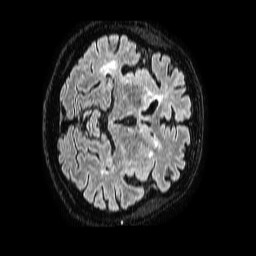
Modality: FLAIR
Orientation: axial
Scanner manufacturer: philips
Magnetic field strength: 1.5 T
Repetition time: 4.8 s
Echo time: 0.3 s